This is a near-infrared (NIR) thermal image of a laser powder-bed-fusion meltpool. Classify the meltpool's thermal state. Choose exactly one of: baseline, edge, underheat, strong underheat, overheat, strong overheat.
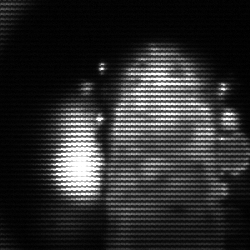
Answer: strong underheat